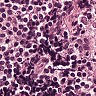
Metastatic tissue present: no